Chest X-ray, AP view. Patient: 26 years old, sex M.
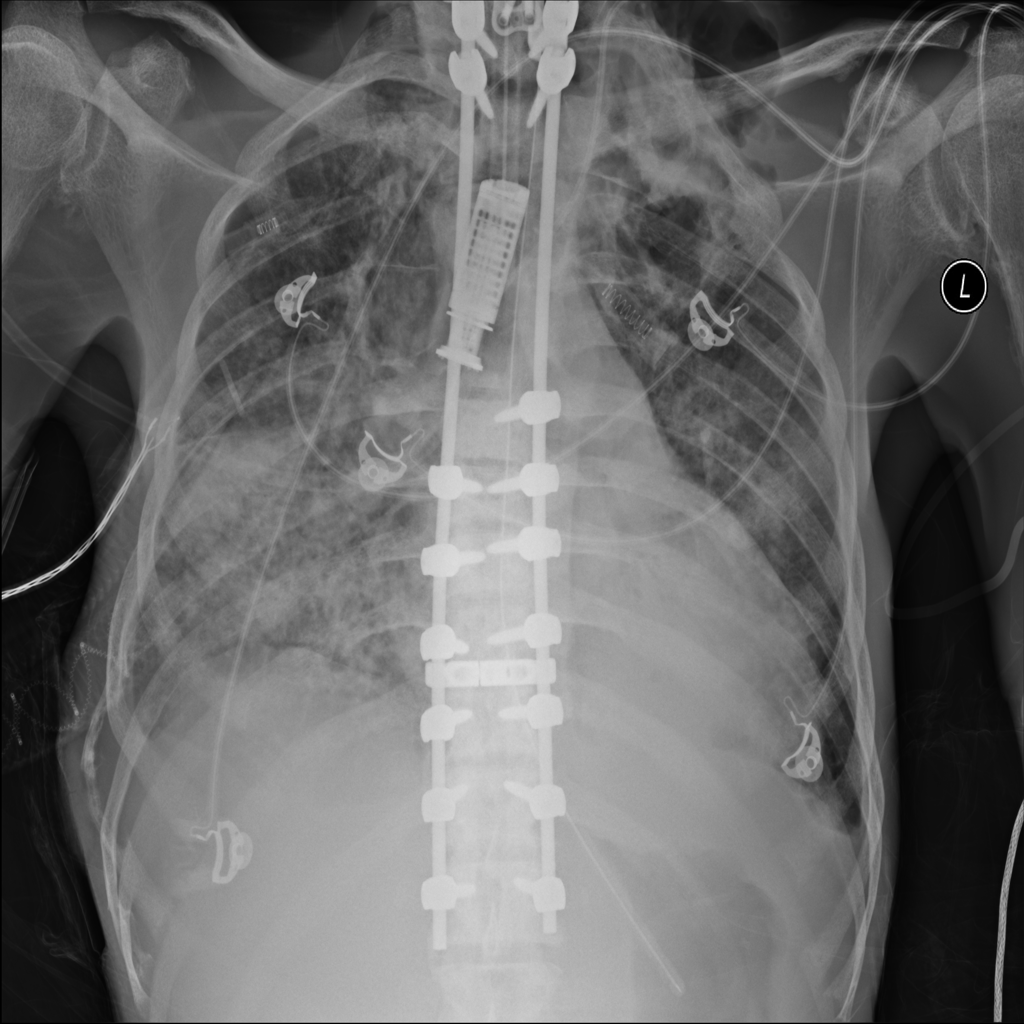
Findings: Pneumonia